Interaction volume radius: 5 \u00c5
Interaction volume height: 45 \u00c5
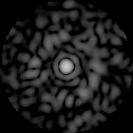
Disorder parameter: 0.8391